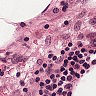
Metastatic tissue present: no